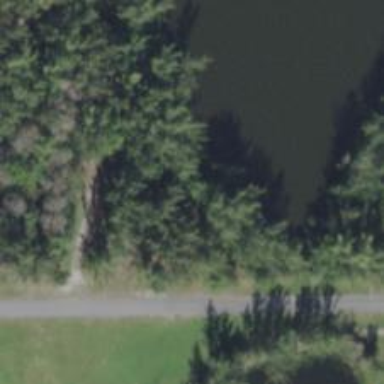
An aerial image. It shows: Disc golf hole.